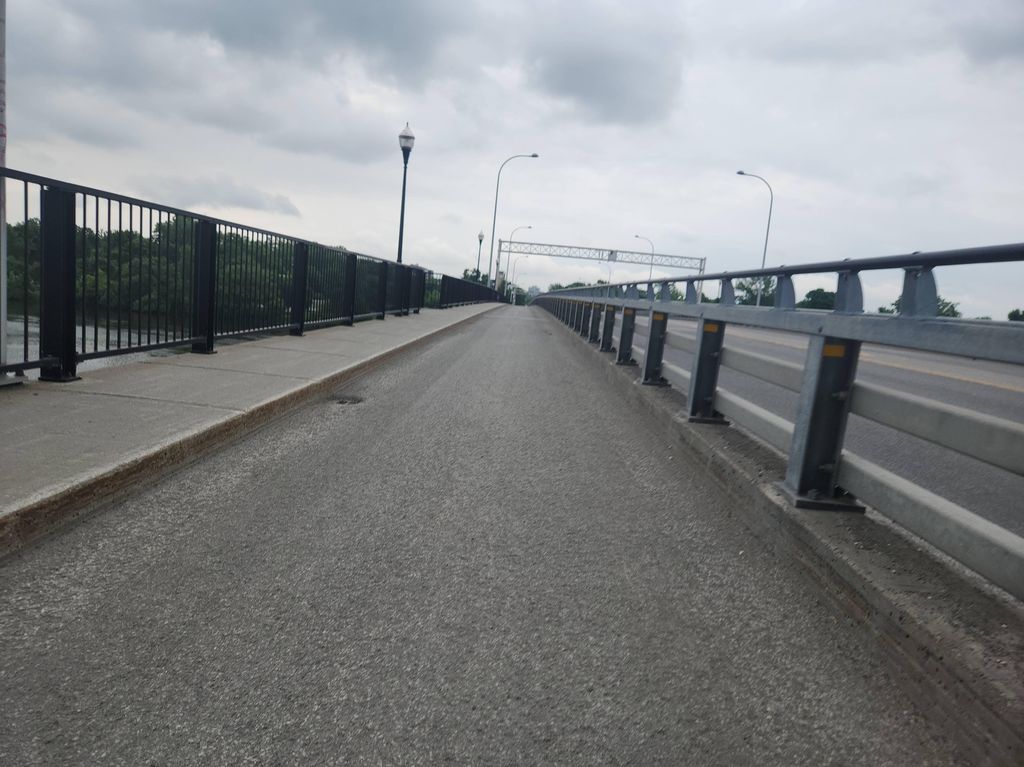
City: montreal